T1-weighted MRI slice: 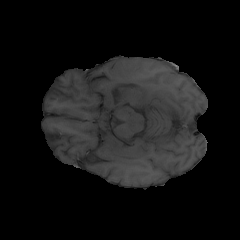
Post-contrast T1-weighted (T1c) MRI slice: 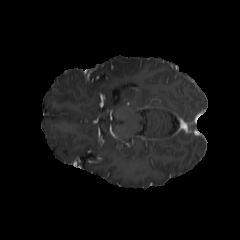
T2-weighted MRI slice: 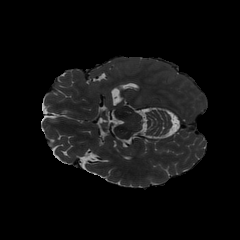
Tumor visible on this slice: no